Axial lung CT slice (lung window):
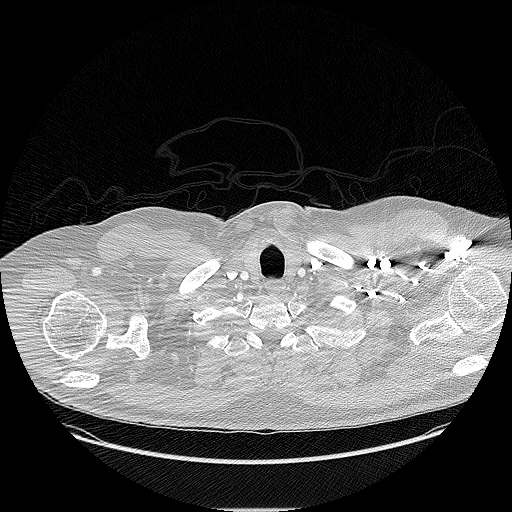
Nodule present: no